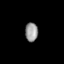
Tissue: skin
Cell type: Epithelial cells
Senescence score: 0.735
Nuclear area (px): 236
Mean DAPI intensity: 151.127